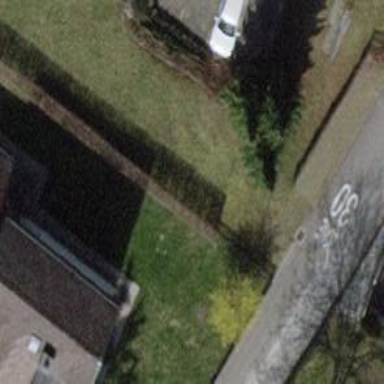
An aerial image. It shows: Hedge acting as barrier.